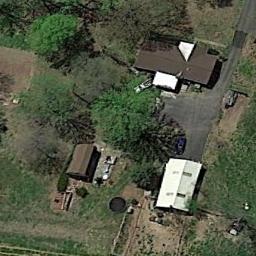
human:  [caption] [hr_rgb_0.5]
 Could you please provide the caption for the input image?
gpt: The sparse residential is on the grass next to some trees and a road .

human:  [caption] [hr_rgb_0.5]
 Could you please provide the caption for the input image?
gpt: There are blocks of residential areas between the jungles .

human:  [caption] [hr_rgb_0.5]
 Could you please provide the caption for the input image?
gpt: There are several houses of different sizes and a few green trees in a sparse residential area .

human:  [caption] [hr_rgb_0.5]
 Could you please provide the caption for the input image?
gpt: There are many trees beside the sparse residential .

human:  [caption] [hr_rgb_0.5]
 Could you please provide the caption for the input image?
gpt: A sparse residential area with several buildings and green trees .